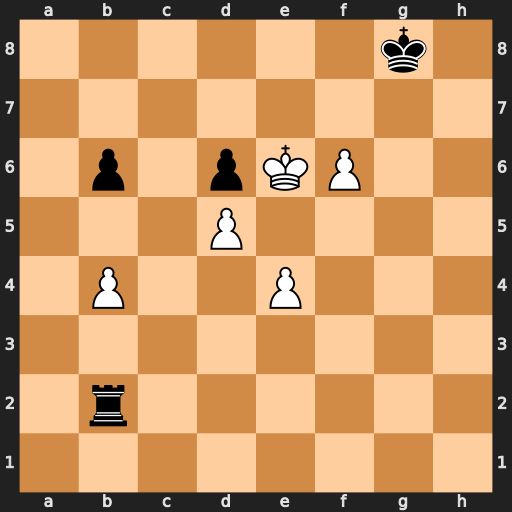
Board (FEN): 6k1/8/1p1pKP2/3P4/1P2P3/8/1r6/8
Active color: w
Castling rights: -
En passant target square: -
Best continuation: Ke7 Rf2 e5 b5 e6